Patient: sex F, age 29
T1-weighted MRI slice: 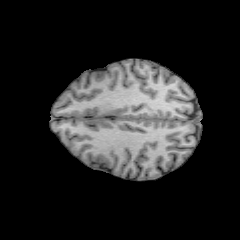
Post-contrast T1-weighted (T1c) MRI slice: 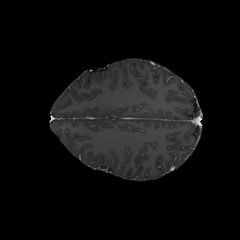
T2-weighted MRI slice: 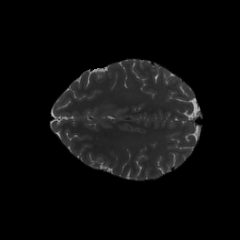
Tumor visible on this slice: no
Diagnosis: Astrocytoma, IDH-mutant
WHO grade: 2